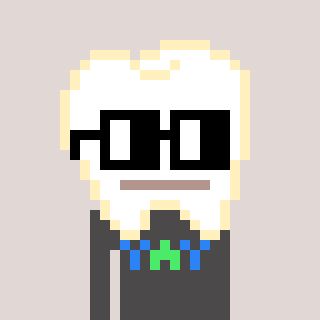
a pixel art character with square black glasses, a tooth-shaped head and a grayscale-colored body on a warm background